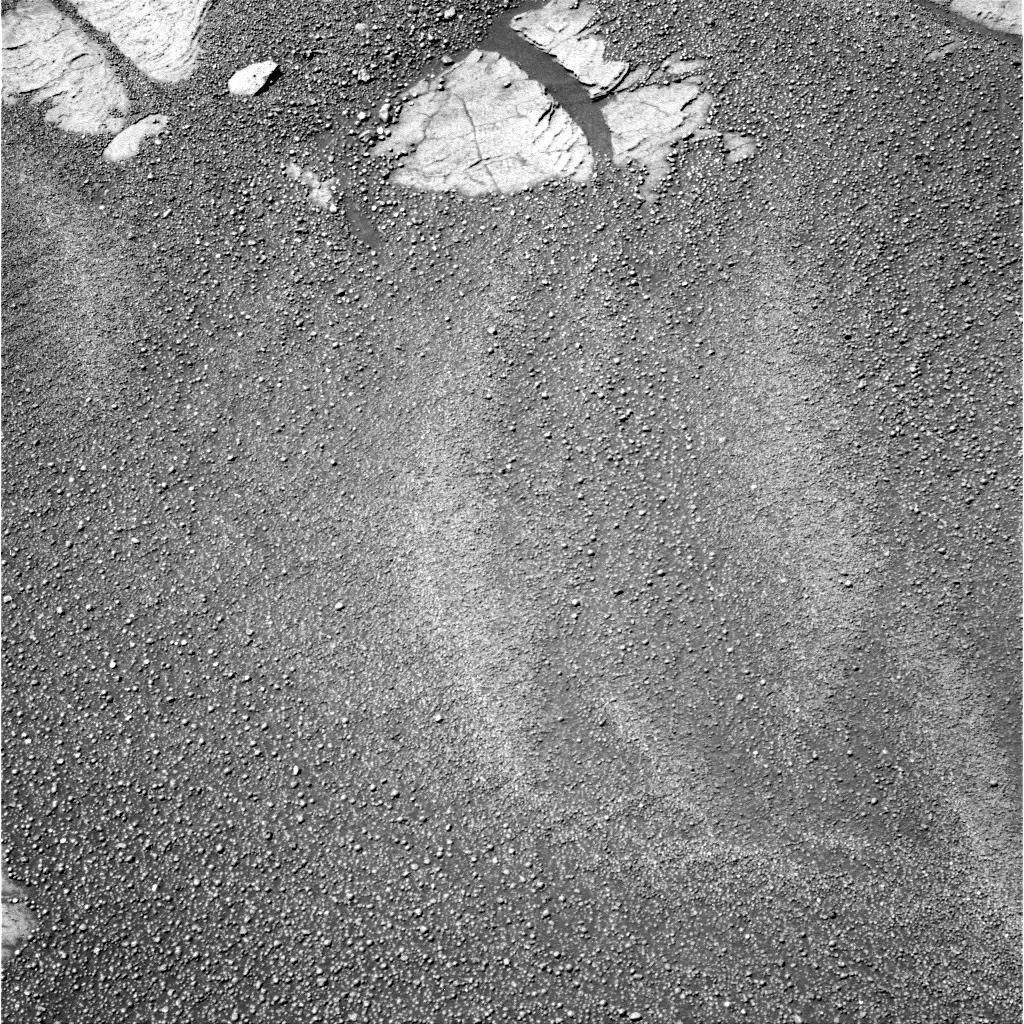
Terrain classes present: Bedrock, Gravel / Sand / Soil